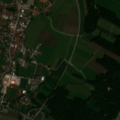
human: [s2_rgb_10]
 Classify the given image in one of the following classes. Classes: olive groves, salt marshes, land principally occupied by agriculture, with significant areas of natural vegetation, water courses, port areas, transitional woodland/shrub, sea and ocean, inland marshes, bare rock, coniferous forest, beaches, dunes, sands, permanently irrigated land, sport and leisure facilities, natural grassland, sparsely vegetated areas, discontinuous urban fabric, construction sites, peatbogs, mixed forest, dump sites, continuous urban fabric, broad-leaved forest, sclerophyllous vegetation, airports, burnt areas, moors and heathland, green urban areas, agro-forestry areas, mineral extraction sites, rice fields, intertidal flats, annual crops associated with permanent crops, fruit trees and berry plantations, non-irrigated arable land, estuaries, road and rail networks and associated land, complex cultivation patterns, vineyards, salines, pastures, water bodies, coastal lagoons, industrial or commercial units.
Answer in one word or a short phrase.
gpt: discontinuous urban fabric, pastures, broad-leaved forest, water courses